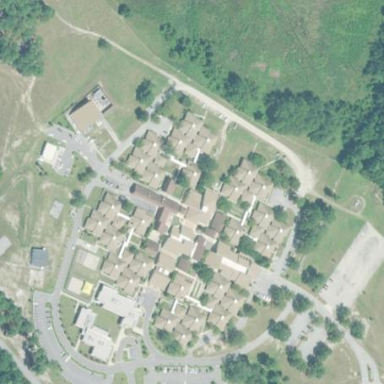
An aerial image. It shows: Hospital providing healthcare services.